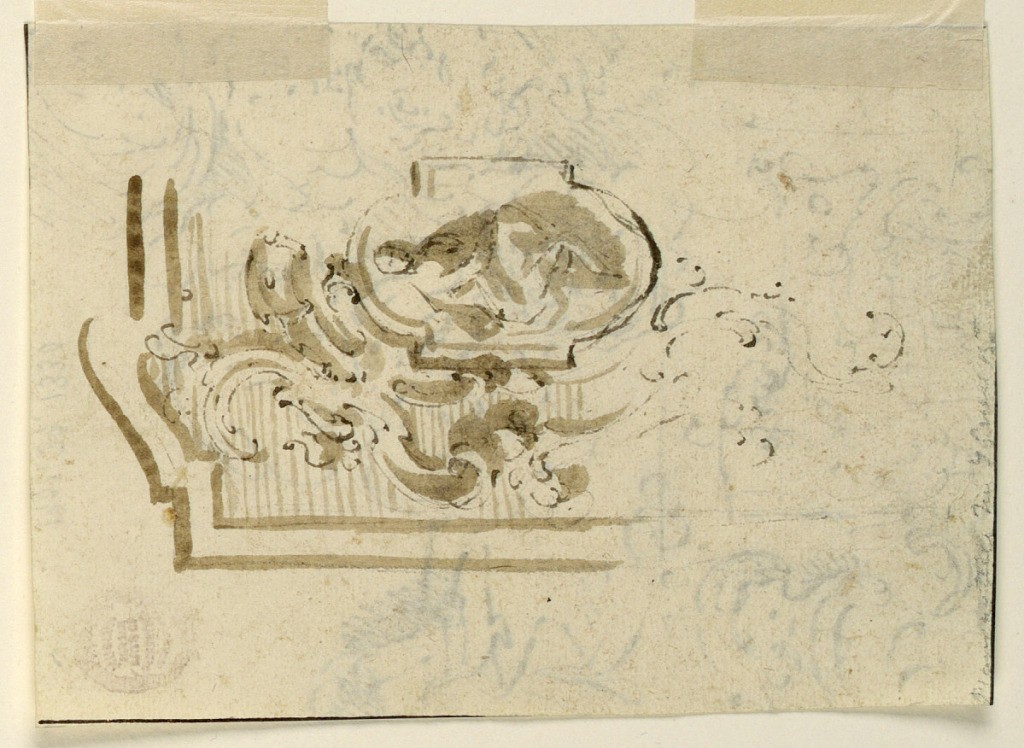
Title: Stucco Decoration
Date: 18th century
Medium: Pen and ink, brush and sepia on paper
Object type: Drawing
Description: At the upper left is an oblong with hemicycles above and below with a man sitting inside. Outside, a volute motif, intended to be repeated four times with motif of the background left undecorated. At the edges are remnants of a framing line. On the reverse are remnants of sketches in horizontal direction done in pen and ink. Towards the left are a group of heads of size men and the right has two parts of escutcheons.